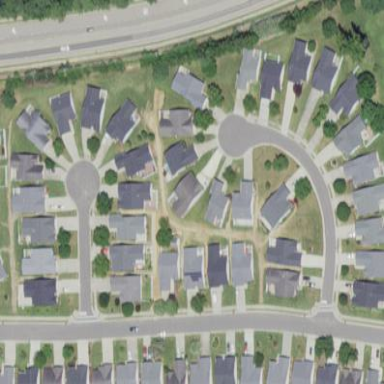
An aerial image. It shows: Residential area within neighborhood.